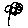
Label: flower